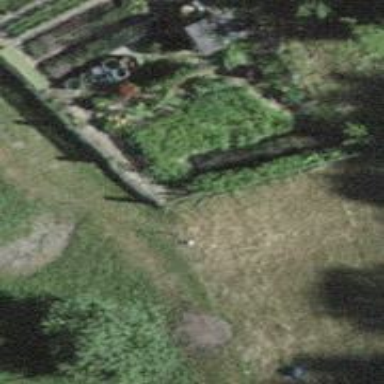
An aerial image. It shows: Garden that is leisure land.